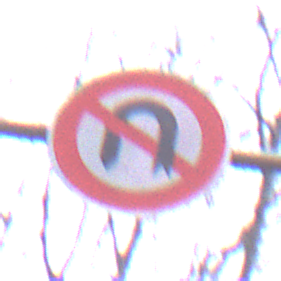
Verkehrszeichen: VerbotWenden
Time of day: Midday
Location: Outdoor (Nature)
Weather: Overcast
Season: Autumn
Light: Natural